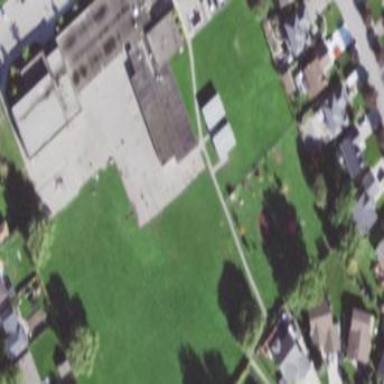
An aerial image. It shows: School.